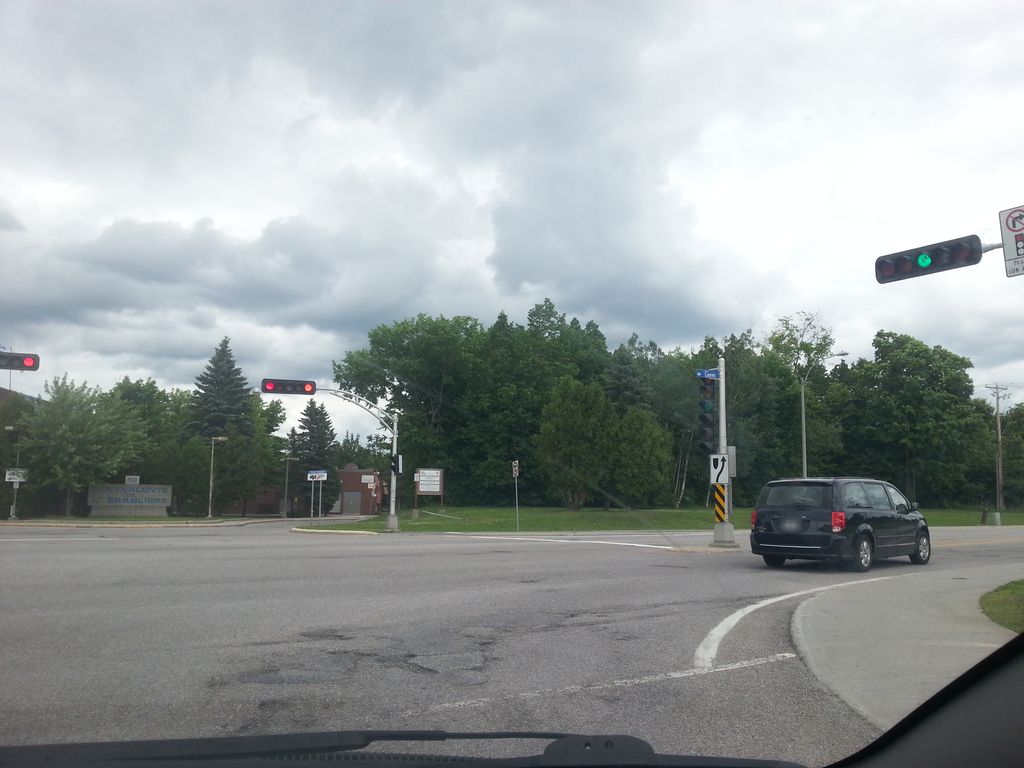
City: ottawa-gatineau